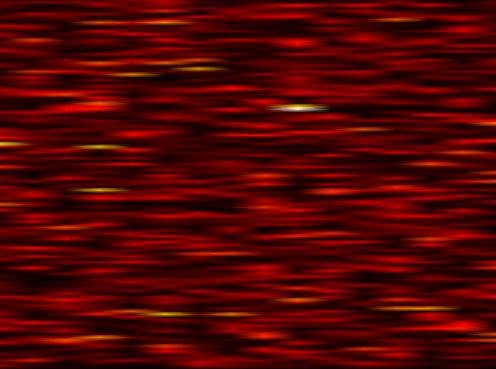
Label: FBMC